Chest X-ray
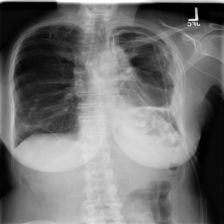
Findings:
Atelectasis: negative
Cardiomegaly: negative
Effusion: negative
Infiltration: negative
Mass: negative
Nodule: negative
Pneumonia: negative
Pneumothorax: positive
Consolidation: negative
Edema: negative
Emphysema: negative
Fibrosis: negative
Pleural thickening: negative
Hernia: negative